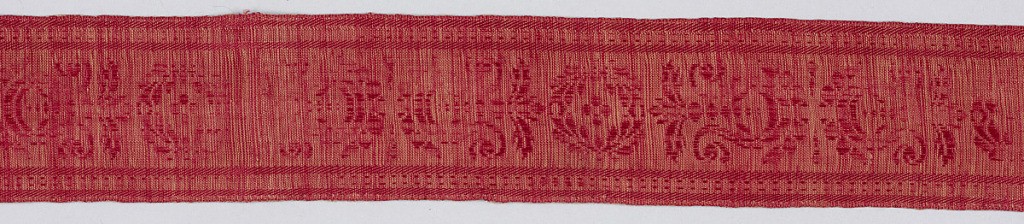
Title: Trimming
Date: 1800–1850
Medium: wool, linen, silk Technique: stamped
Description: Fragment from curtain (rings still at top) of warm red, hard-surfaced wool, stamped in barely visible design of large all-over floral motifs. Bordered along one side by woven linen-and-silk strip in wreath and anthemioh design, also red.